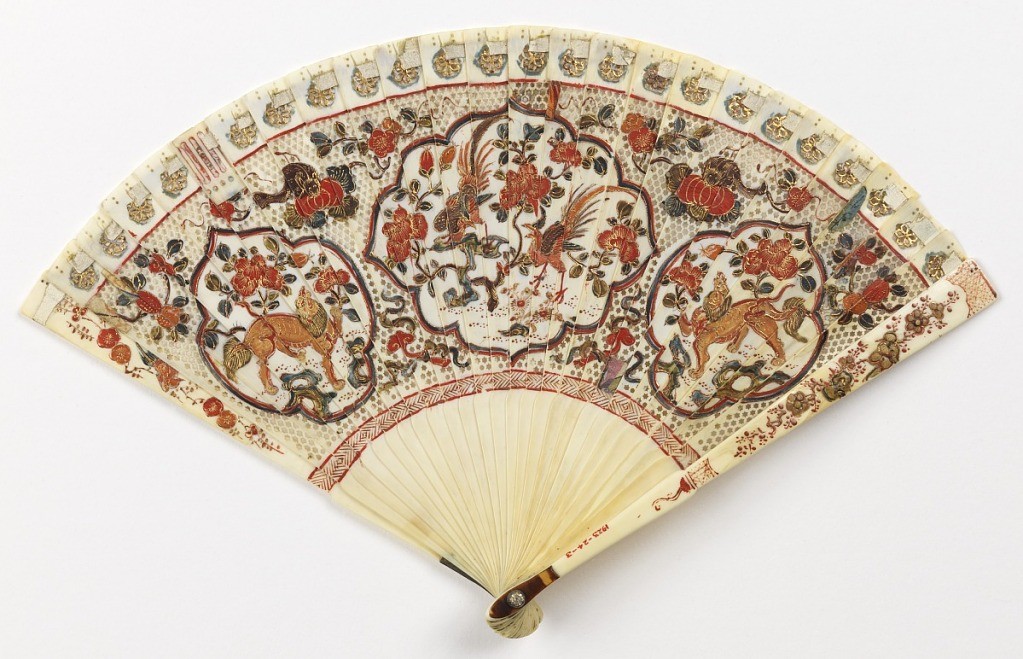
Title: Brisé fan
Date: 1710–20
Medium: Carved, pierced and painted ivory sticks with tortoise thumbguard and glass rivet, leather ribbon
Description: Brisé fan with ivory sticks carved à jour, decorated on obverse and reverse with birds, animals and foliage (phoenixes,mythical qilins, and peonies) in red, green, blue and gilt enamel. With a tortoiseshell thumbguard and a glass stone at the rivet, threaded with leather ribbon.